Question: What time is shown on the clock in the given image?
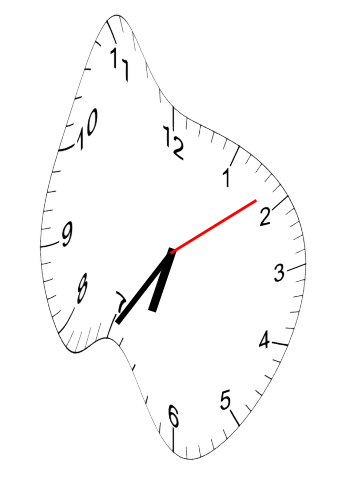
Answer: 06:35:09